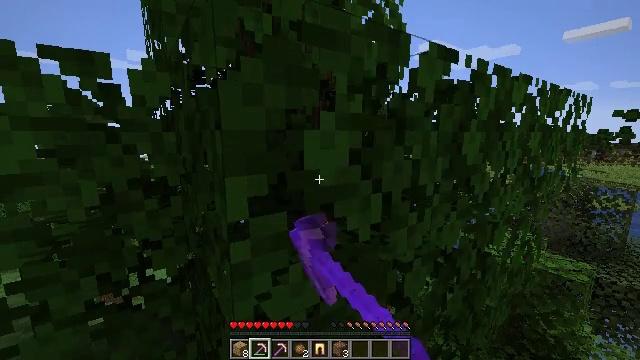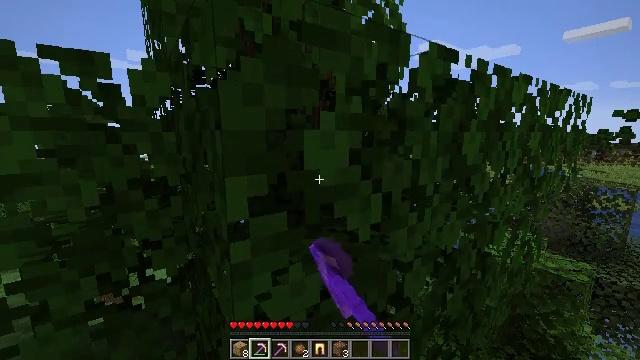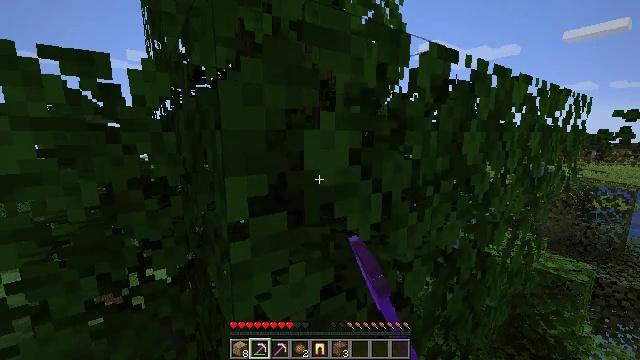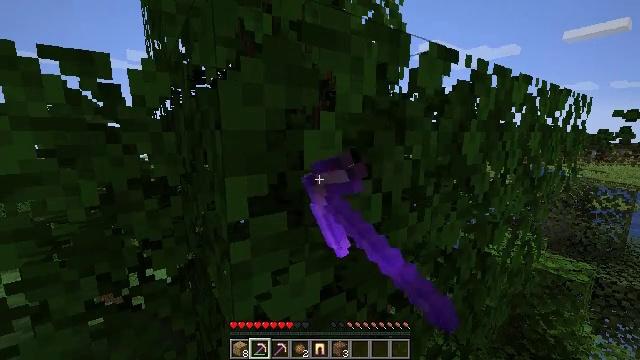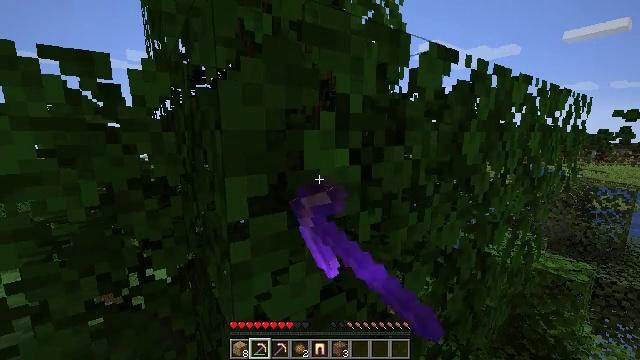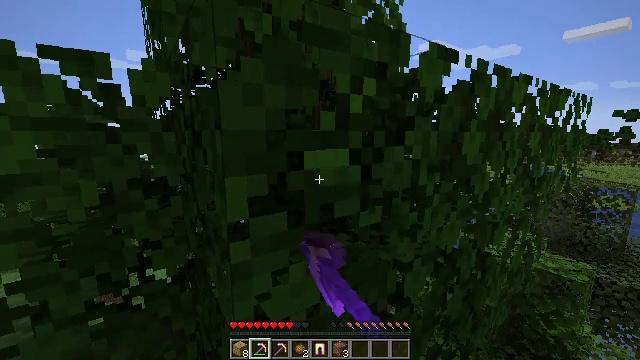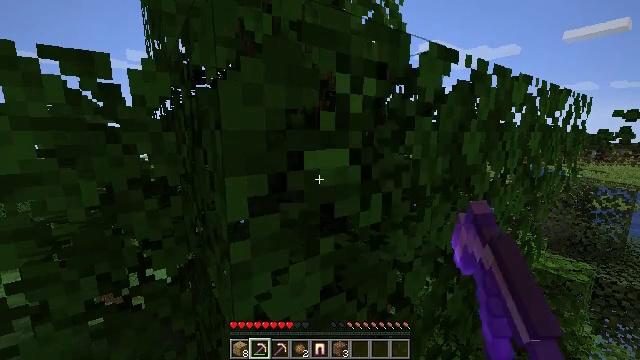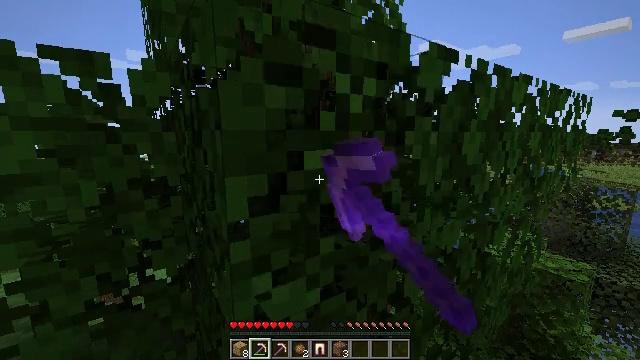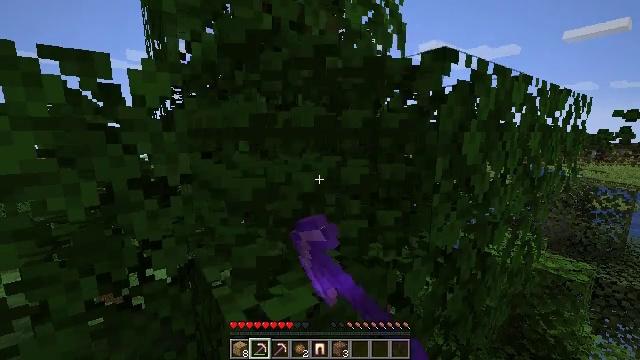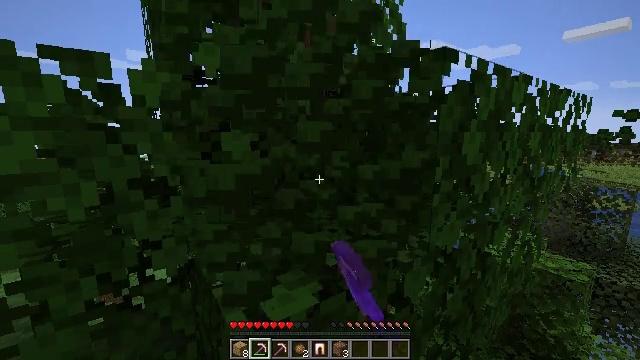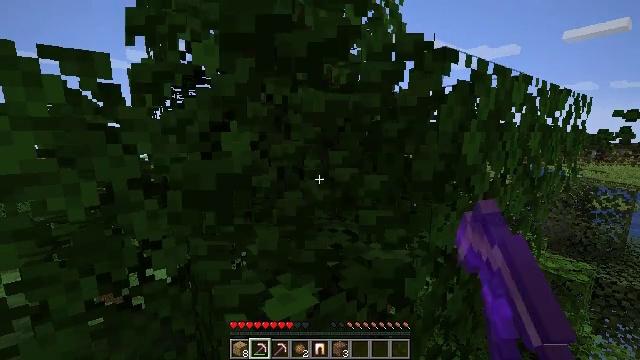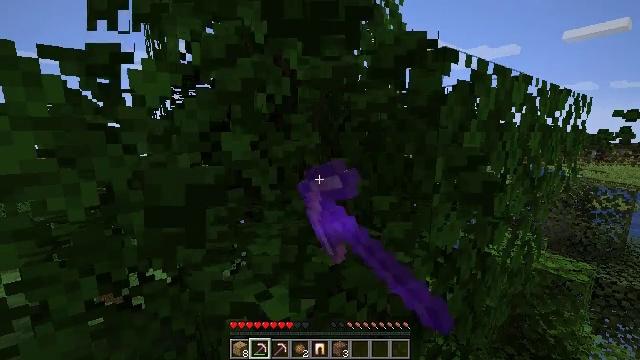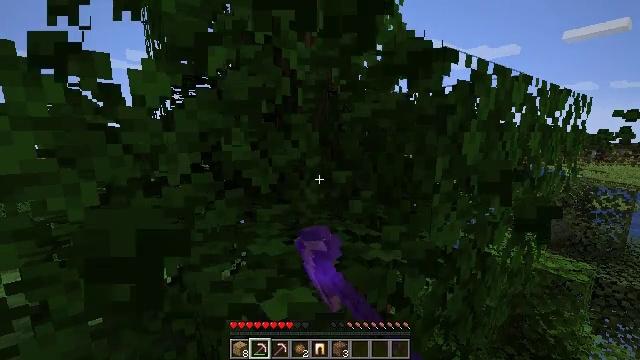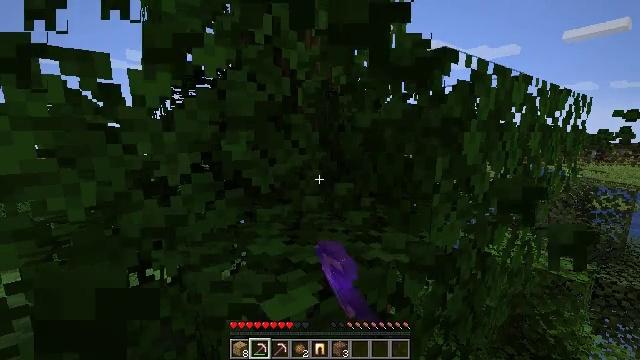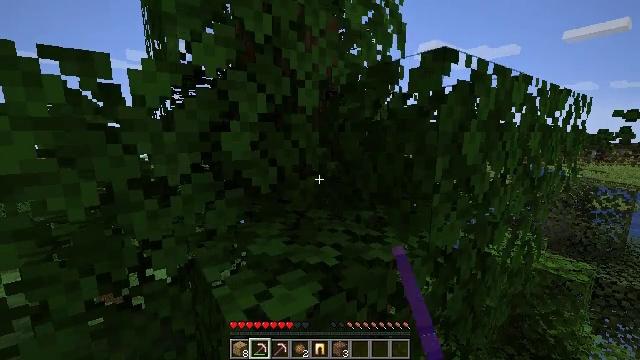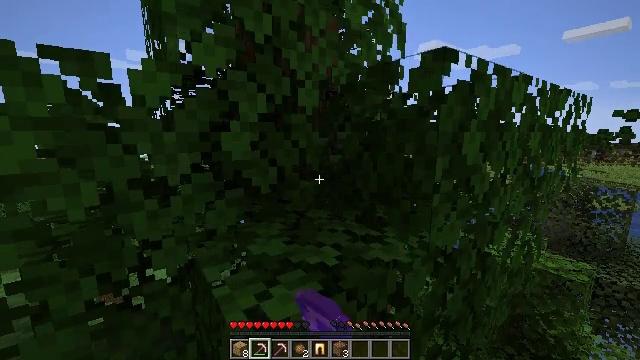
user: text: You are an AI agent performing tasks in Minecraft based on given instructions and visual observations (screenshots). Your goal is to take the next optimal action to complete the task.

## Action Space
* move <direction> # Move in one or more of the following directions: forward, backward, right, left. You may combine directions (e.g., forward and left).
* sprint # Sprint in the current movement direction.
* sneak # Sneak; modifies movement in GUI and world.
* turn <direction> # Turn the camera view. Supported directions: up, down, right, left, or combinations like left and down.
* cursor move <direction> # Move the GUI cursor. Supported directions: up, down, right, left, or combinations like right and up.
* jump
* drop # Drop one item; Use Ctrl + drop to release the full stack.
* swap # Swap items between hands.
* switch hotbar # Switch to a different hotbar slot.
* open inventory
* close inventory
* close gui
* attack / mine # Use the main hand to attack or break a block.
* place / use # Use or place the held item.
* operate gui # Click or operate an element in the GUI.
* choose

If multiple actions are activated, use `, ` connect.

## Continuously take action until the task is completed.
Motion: motion action
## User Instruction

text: Mine oak leaves.
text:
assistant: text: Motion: attack / mine
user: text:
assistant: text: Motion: attack / mine
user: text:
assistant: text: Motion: attack / mine
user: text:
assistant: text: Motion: attack / mine
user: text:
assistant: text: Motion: attack / mine
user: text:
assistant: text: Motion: attack / mine
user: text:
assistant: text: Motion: attack / mine
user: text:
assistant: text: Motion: attack / mine
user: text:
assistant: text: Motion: attack / mine
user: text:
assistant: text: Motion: attack / mine
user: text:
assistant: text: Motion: attack / mine
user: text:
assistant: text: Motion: attack / mine
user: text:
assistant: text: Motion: attack / mine
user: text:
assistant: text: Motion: attack / mine
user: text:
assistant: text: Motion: attack / mine
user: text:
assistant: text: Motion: attack / mine
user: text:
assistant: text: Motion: move forward
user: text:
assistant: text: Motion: move forward, turn left, jump
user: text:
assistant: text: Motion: move forward, jump
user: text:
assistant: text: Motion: move forward, jump
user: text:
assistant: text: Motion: move forward, jump
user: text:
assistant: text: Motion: move forward, jump
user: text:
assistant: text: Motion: move forward, jump
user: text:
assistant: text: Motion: move forward, jump
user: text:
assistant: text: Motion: move forward, jump
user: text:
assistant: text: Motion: move forward, jump
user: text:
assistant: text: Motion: move forward, jump
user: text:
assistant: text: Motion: move forward, jump
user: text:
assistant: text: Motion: move forward, jump
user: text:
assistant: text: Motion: move forward, turn right, jump